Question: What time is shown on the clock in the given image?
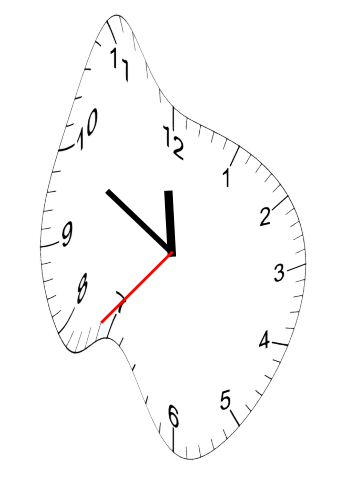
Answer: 11:49:37